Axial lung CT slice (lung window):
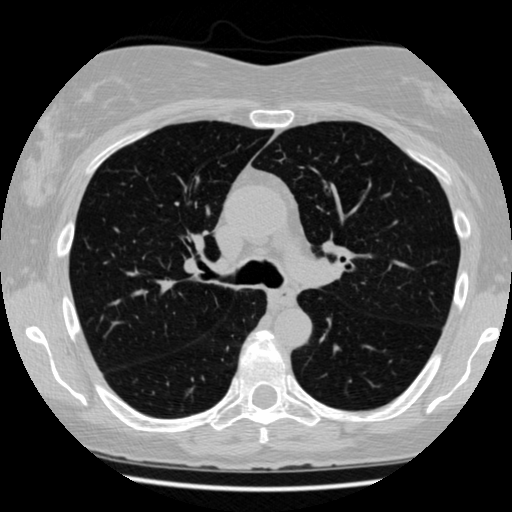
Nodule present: no